Question: I am currently developing an iOS application for both iPhone and iPad. I recently merged my branch with another branch, and now I can't add the '.xcdatamodel' file because Xcode quit immediately.
The only way that remains open Xcode is if my project doesn't have an xcdatamodel. I attach a screenshot.

I don't know how to add my xcdatamodel without Xcode quit unexpectedly
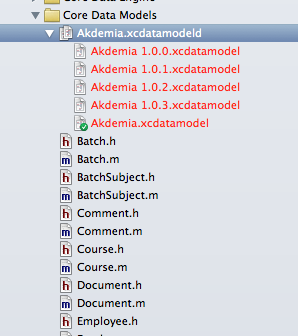
Answer: I just solved the error.
I deleted all the models that I created in Akdemia.xcdatamodel using Sublime, keeping only the changes from the merge, then Xcode accepted the xcdatamodel without closing and I created all my models again using Xcode.